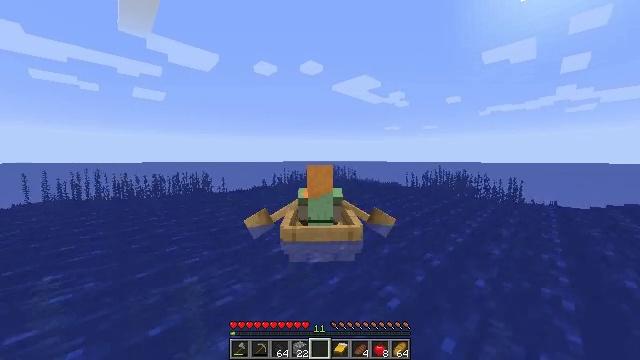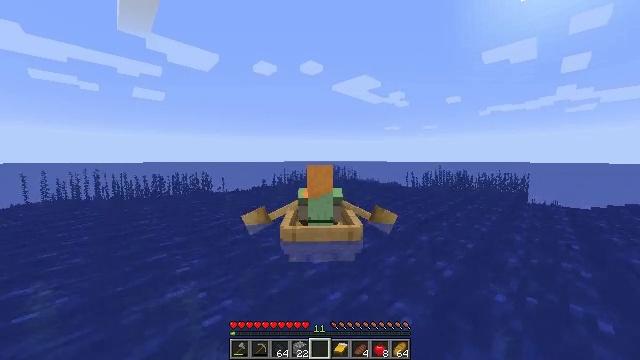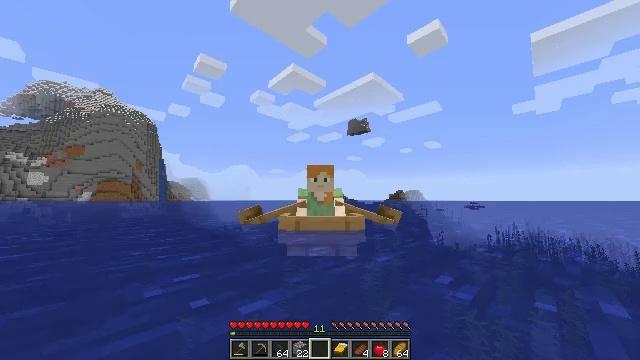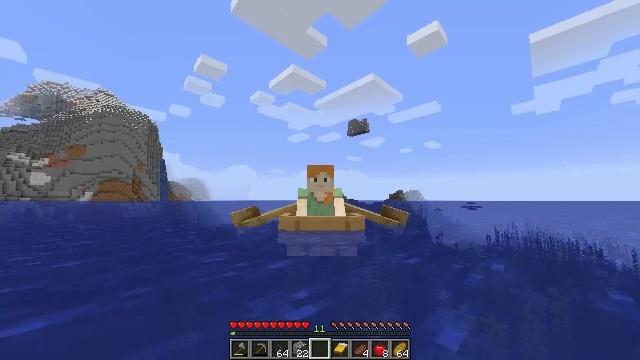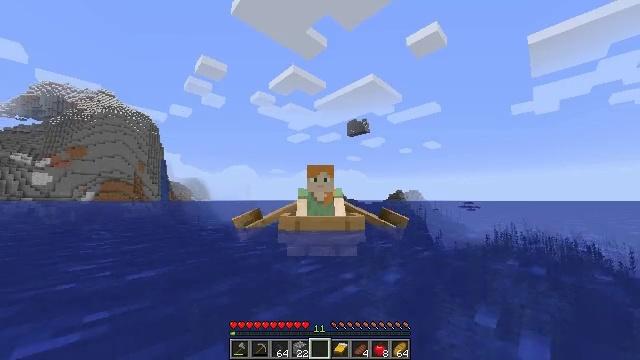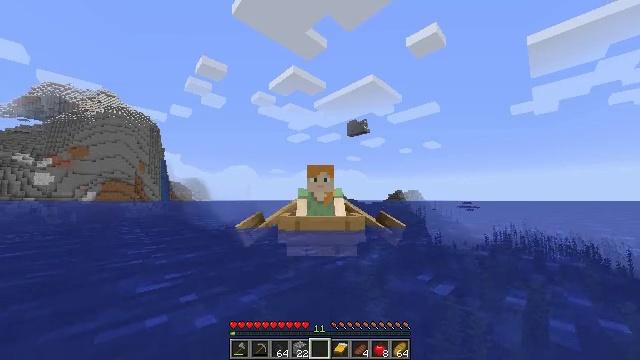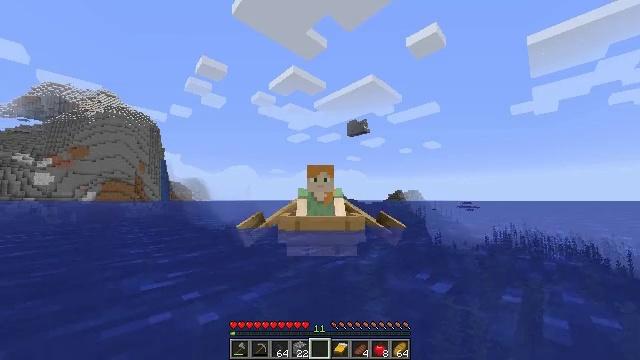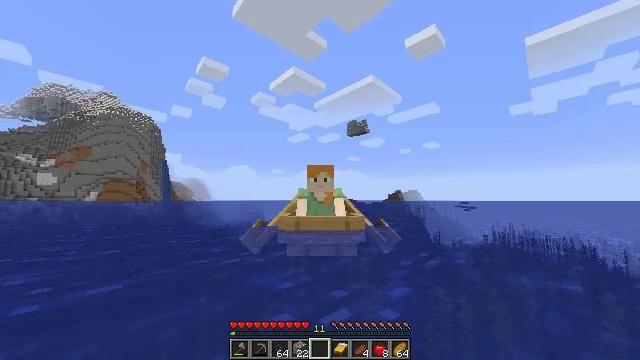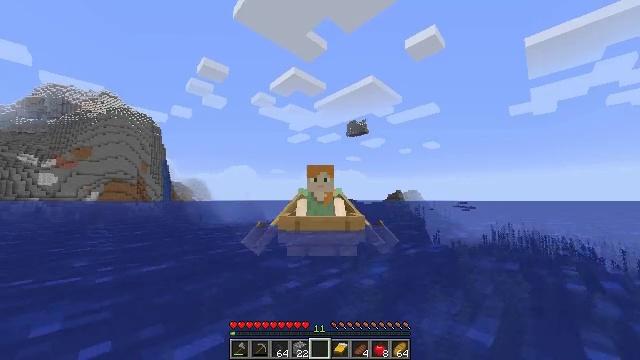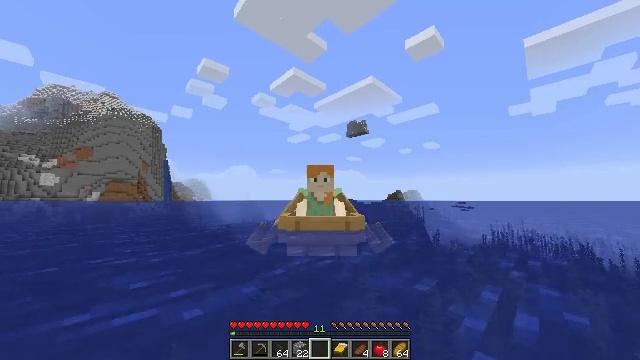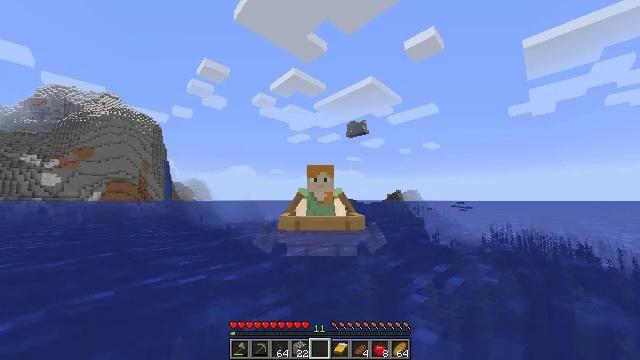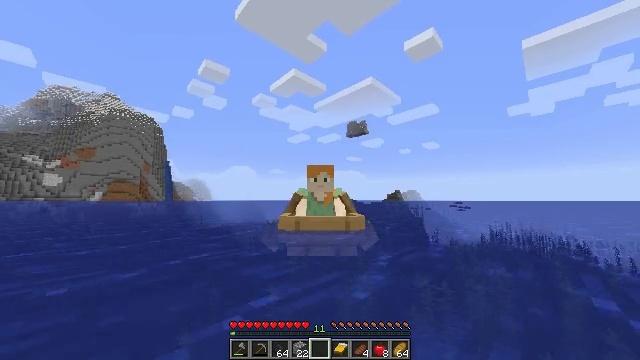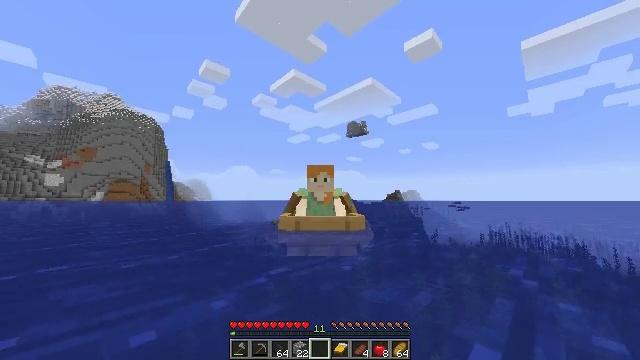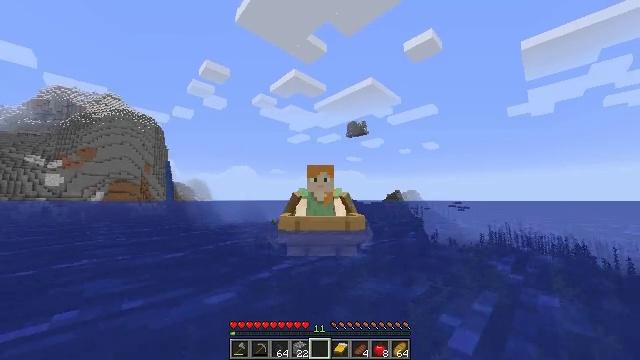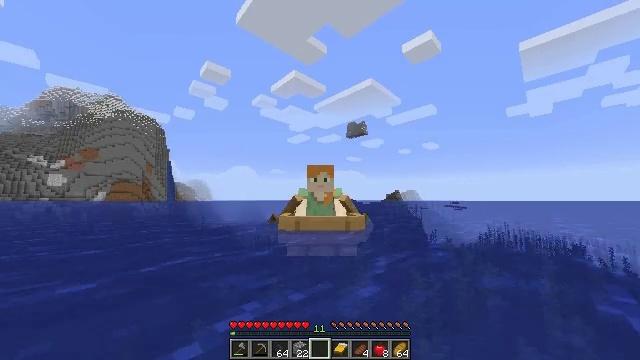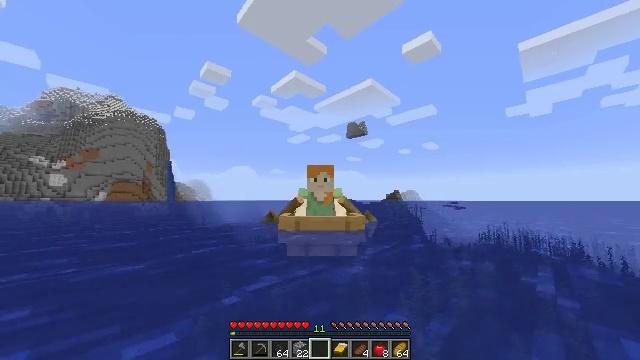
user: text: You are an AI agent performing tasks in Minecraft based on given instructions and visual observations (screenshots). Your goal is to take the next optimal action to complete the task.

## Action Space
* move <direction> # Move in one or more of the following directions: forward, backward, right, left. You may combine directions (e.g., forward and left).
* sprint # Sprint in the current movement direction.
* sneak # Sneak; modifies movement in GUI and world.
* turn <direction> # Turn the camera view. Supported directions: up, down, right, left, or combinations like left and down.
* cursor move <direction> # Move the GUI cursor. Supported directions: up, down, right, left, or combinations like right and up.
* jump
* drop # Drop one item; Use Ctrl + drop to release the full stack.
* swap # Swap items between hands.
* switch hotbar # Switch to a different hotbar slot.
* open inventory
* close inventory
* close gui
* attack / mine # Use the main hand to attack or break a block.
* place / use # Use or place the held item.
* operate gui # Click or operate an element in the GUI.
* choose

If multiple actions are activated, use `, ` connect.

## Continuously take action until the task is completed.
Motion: motion action
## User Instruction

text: Mine tall seagrass from underwater.
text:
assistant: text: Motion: move forward, sprint
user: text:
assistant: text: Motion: move forward, sprint
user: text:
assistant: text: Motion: move forward, sprint
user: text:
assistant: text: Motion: move forward, sprint
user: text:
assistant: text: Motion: move forward, sprint
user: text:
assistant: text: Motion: move forward, sprint
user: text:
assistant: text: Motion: move forward, sprint
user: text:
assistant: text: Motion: move forward, sprint
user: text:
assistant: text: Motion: move forward, sprint
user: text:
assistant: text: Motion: move forward, sprint
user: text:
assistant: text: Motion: move forward, sprint
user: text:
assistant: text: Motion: move forward, sprint
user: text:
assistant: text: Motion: move forward, sprint
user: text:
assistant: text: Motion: move forward, sprint
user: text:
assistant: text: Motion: move forward, sprint
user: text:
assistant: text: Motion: move forward, sprint
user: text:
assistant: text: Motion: move forward, sprint
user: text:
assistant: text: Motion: move forward, sprint
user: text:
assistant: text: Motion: move forward, sprint
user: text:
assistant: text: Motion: move forward, sprint
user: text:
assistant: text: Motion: move forward, sprint
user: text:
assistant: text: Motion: move forward, sprint
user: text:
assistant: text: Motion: move forward, sprint
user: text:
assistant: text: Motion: move forward, sprint
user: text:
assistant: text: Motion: move forward, sprint
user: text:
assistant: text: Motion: move forward, sprint
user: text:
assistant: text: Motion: move forward, sprint
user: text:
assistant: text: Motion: move forward, sprint
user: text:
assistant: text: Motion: move forward, sprint
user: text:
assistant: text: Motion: move forward, sprint